Question: Goal:
When you click on the row (1), new data shall display (3.) without the whole webpage will be updated/refreshed.
Problem:
1.
I need advice and I don't know where to find the funciton to display the picture number 2 and how to display the data and new object (3.) without update/refresh the whole webpage?
And
2
How do you create an icon to display loading picture?
Information:
- The page is based on ASP.mvc with C#

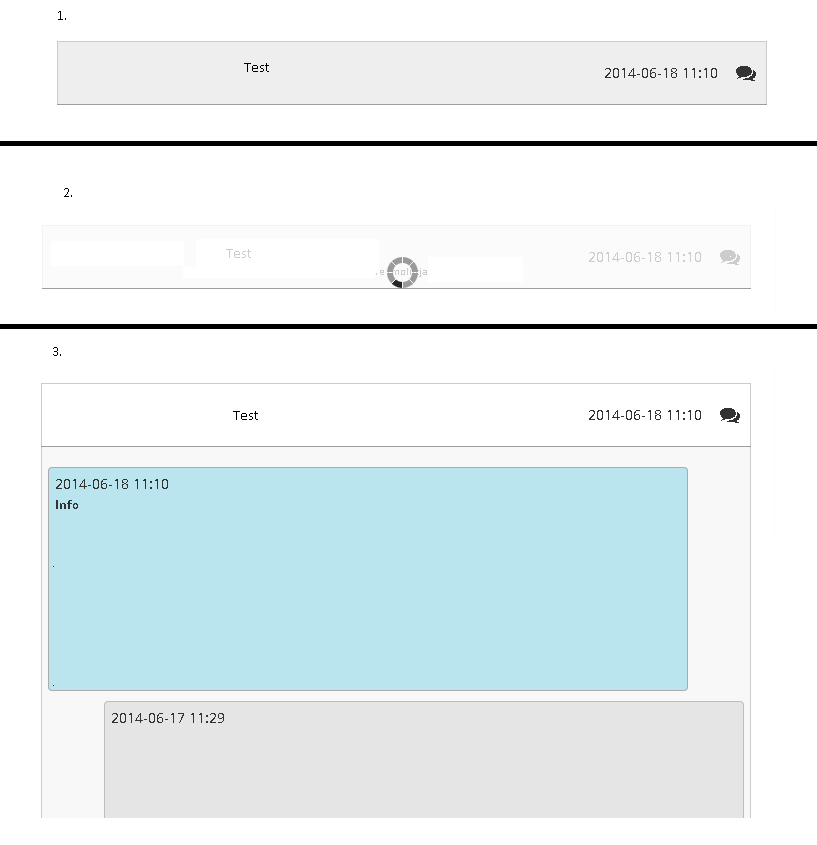
Answer: You Can use jquery ajax which would call async action method(function). Data is returned the form of Json. You can write code to deserilize data and display it using jquery.
Create a Action method which would return JsonResult as viewresult as
'''
public JsonResult GetJsonData()
{
return Json(new
{ testDataResult =TestDataResultObj.Data
JsonRequestBehavior
}, JsonRequestBehavior.AllowGet);
}
'''
and write following jquery code:-
if (GetDataAsyc()) {
'''
$.ajax({
type: "GET",
data: { testData: testDataResult },
url: url,// url of action method to be called asynch
dataType: "json",
cache: false,
traditional: true,
contentType: "application/json",
success: function (data) {
// on success assign testDataResult to messages //line
$("#MessagesLines").html(testDataResult .Html);
}
},
error: function () {
//Display error message
$("ErrorMsg").html("There was error whey trying to process your request")
}
});
}
'''